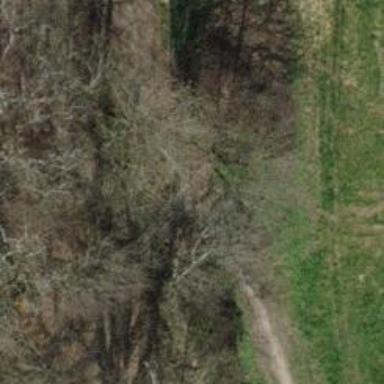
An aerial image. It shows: Path.